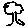
Label: tree